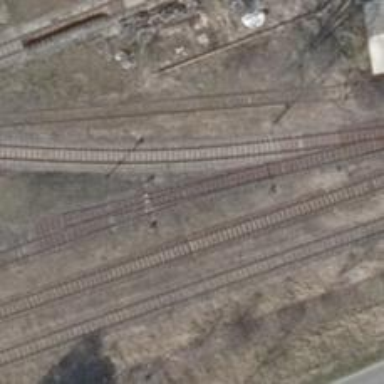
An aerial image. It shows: Railway switch.